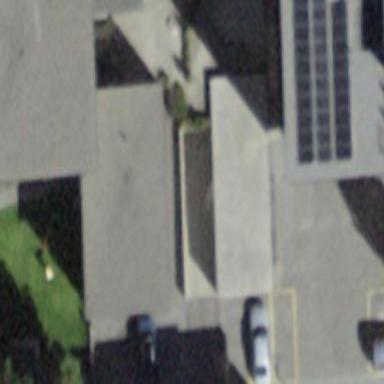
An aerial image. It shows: Building with flat roof.